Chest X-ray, PA view. Patient: 30 years old, sex F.
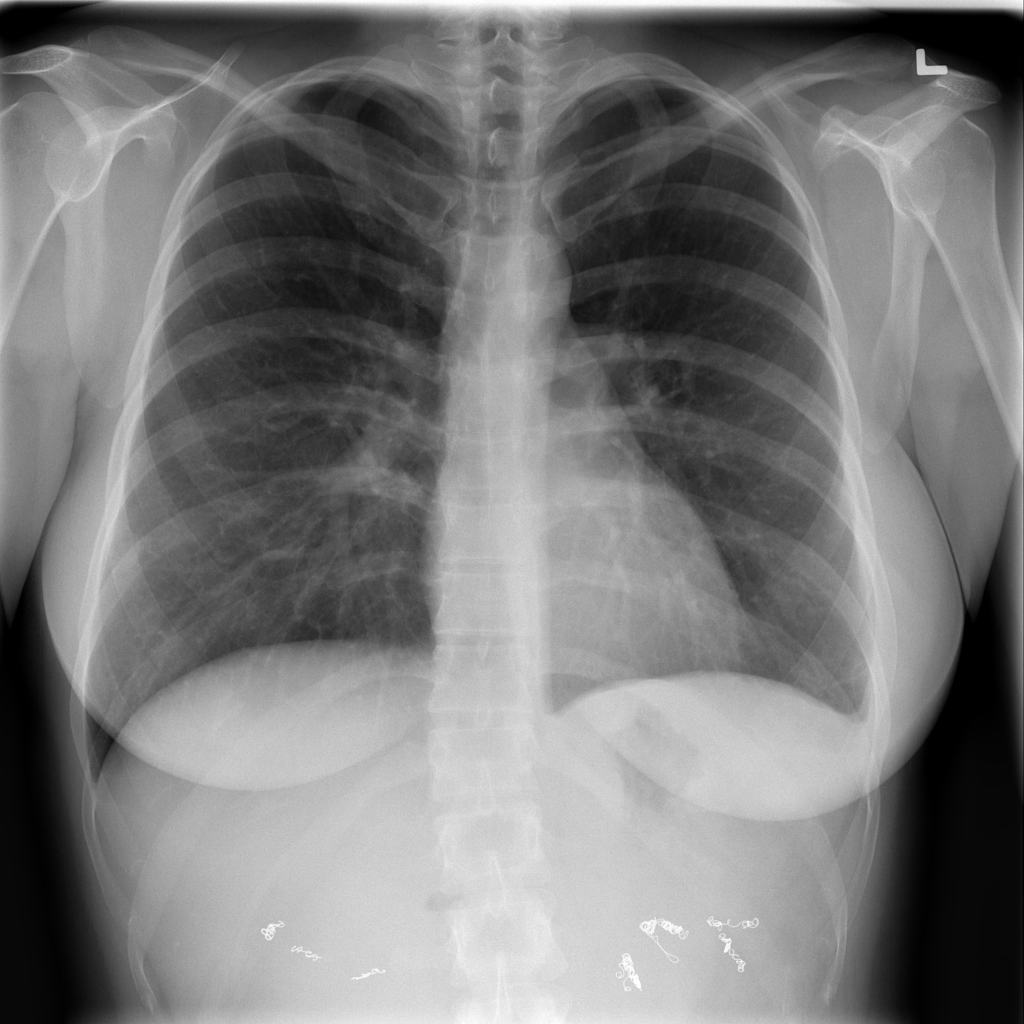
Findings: No Finding